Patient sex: F
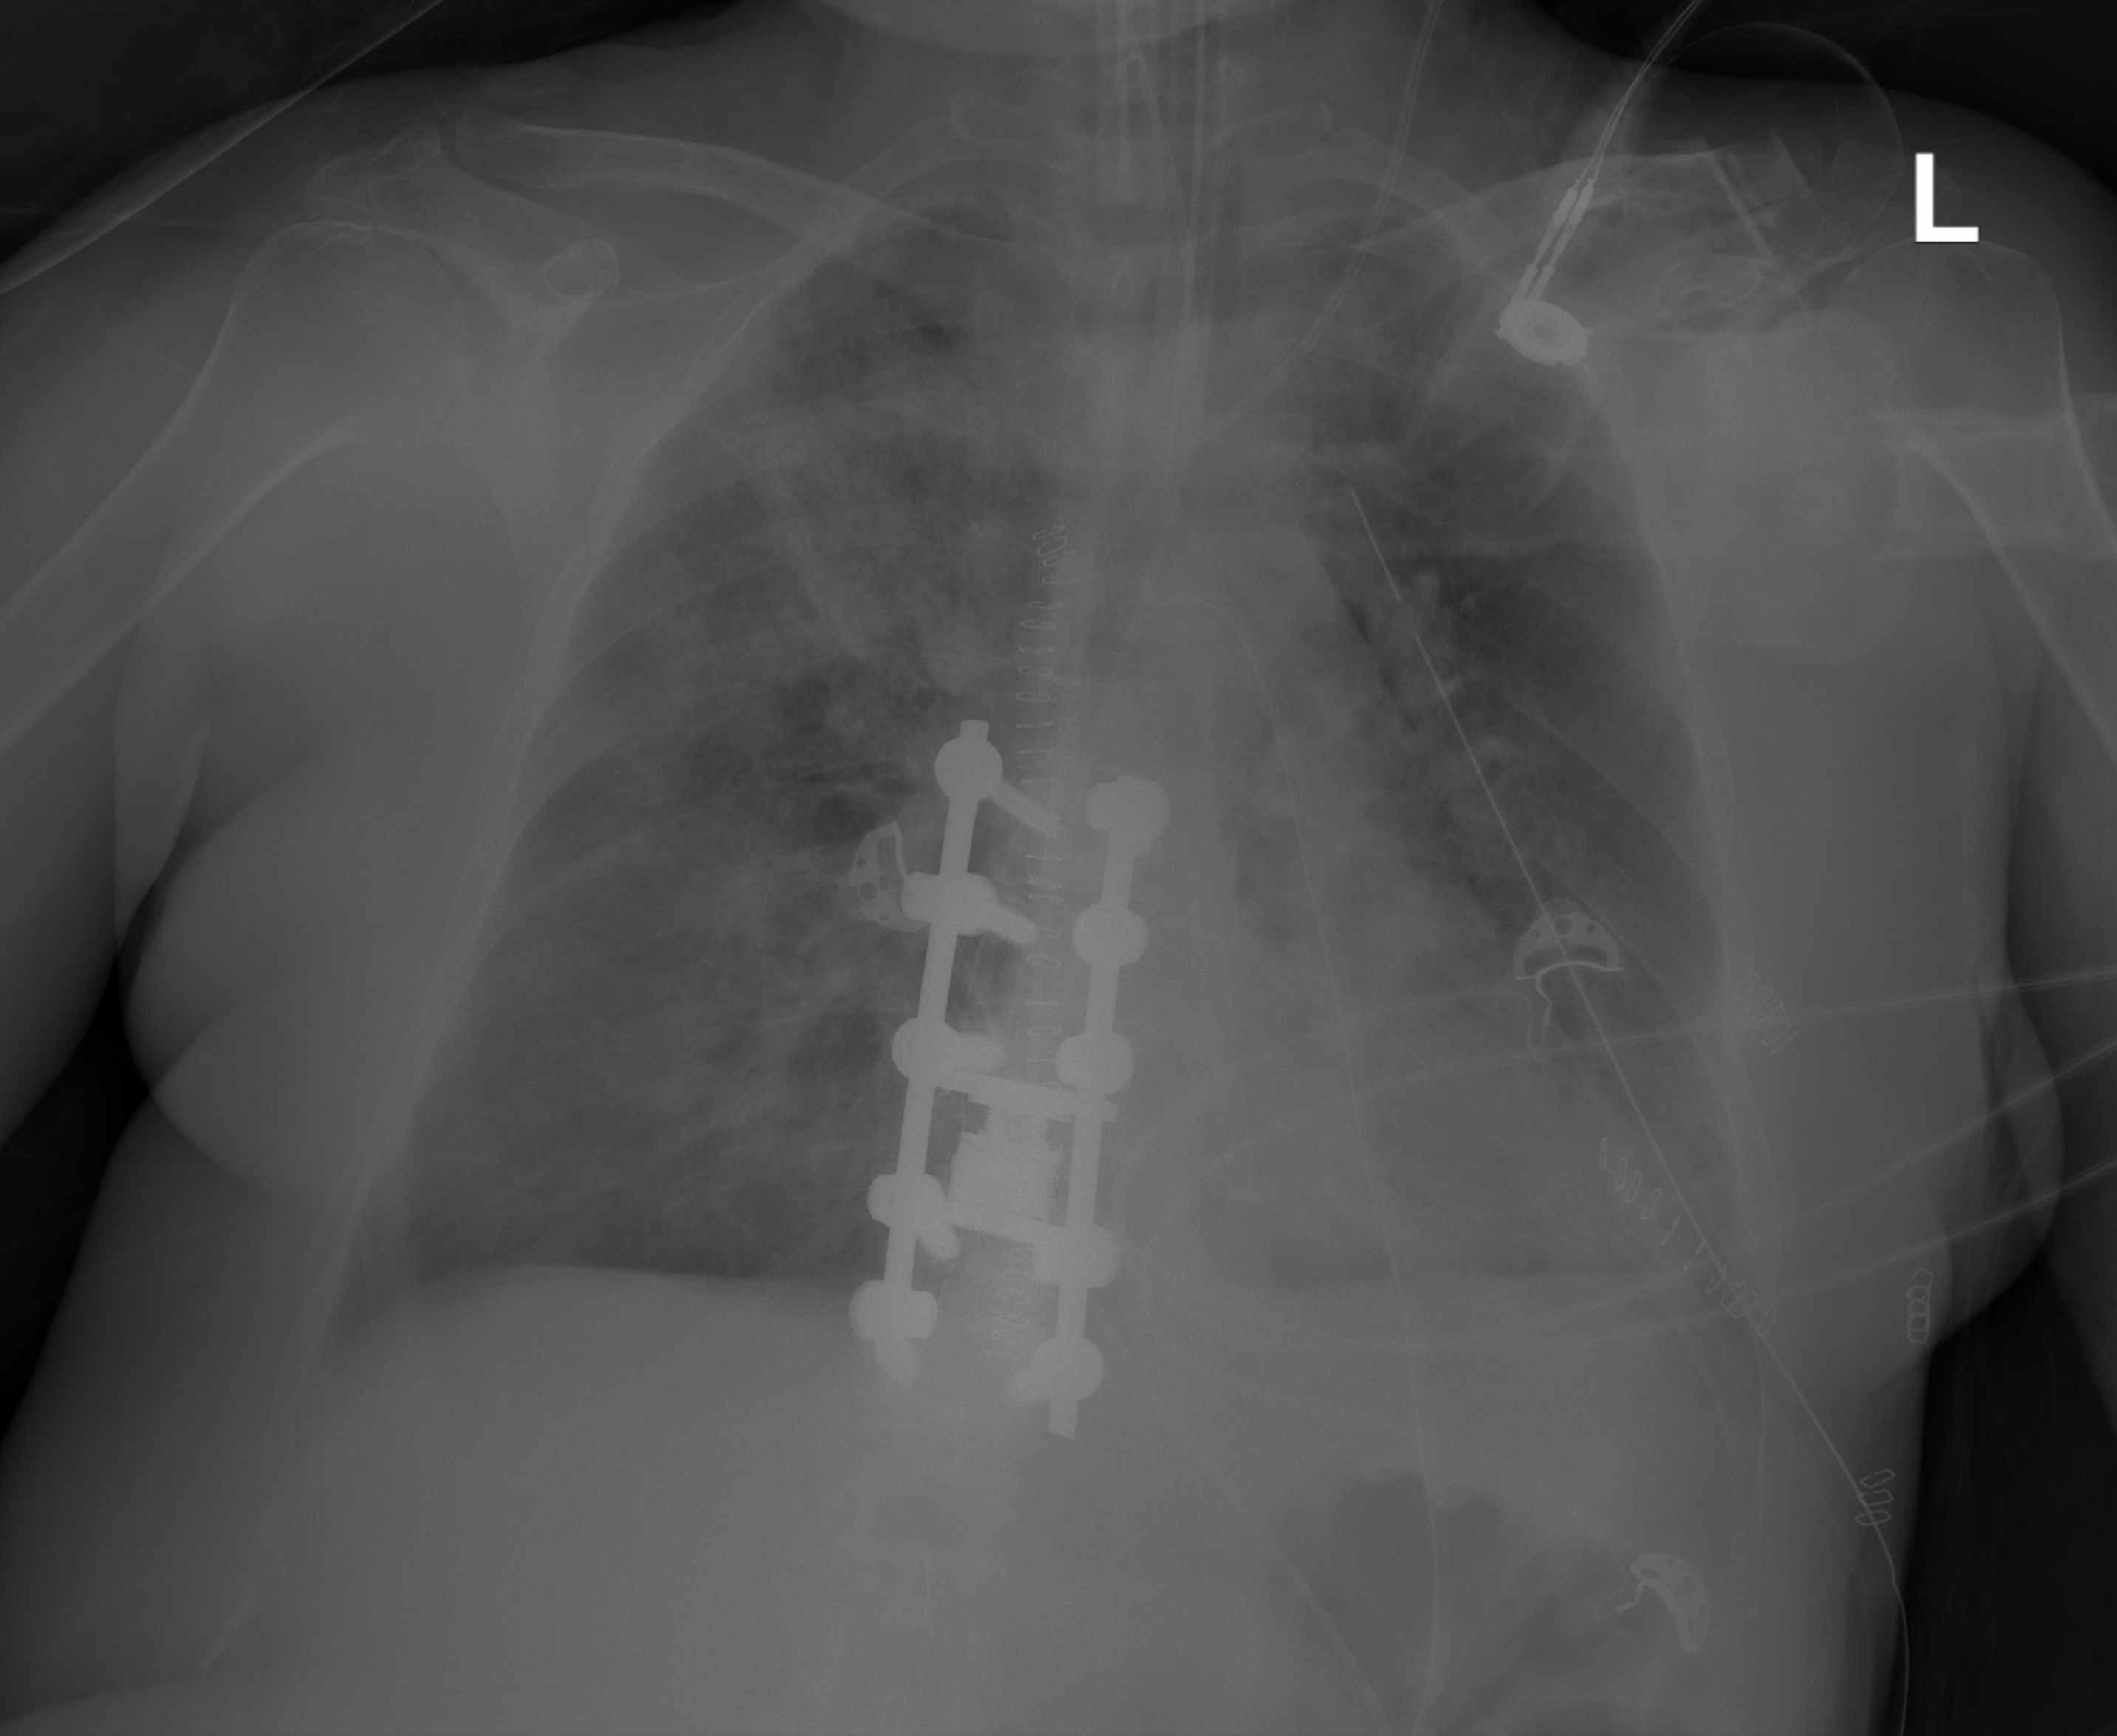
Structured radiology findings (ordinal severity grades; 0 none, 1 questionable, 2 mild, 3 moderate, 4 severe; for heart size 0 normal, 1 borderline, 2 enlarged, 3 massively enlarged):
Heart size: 0
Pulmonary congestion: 0
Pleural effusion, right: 2
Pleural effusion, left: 0
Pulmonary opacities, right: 3
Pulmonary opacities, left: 3
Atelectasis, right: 2
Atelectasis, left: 2